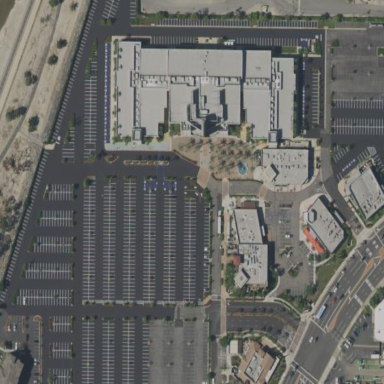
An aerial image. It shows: Retail area.